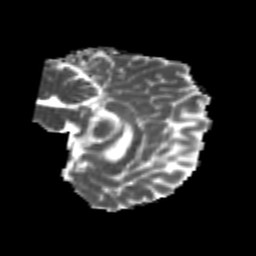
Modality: MD
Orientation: sagittal
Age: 23
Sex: male
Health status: healthy
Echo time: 0.074 s